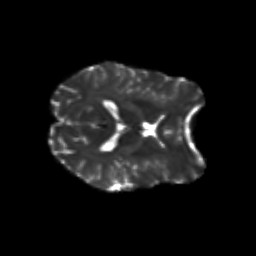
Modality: T2w
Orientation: axial
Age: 24
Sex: female
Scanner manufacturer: siemens
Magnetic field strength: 3 T
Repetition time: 3.5 s
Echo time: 0.125 s